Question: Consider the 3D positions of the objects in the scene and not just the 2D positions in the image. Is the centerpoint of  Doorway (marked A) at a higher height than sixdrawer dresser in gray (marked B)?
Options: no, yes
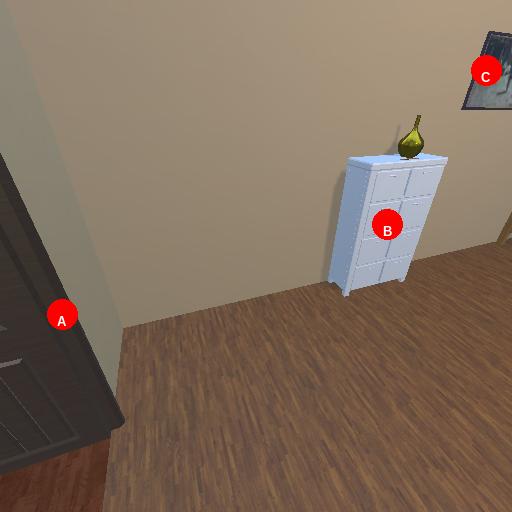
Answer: no